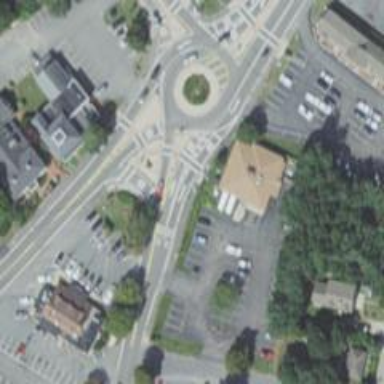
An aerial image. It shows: Footway that serves as traffic island.